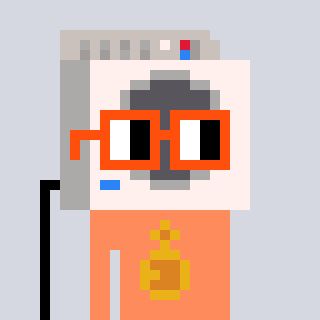
a pixel art character with square orange glasses, a washing machine-shaped head and a peachy-colored body on a cool background